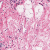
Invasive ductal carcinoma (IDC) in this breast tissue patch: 0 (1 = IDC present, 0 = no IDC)